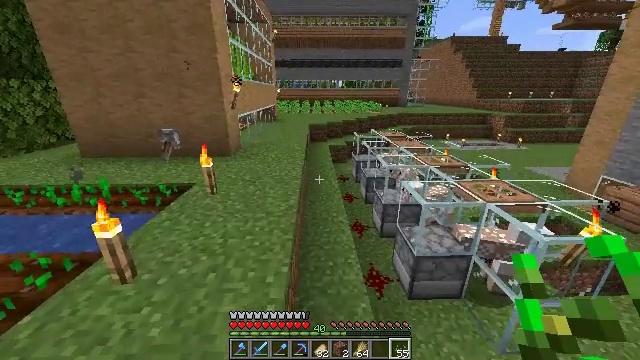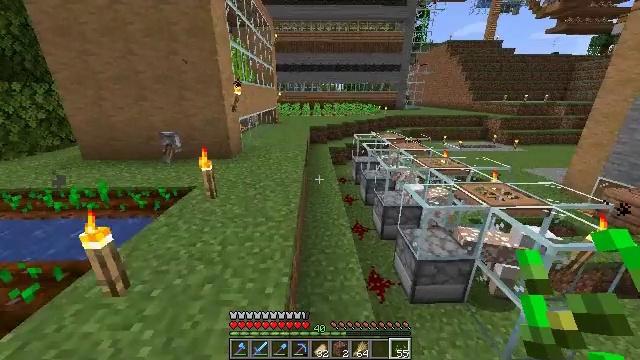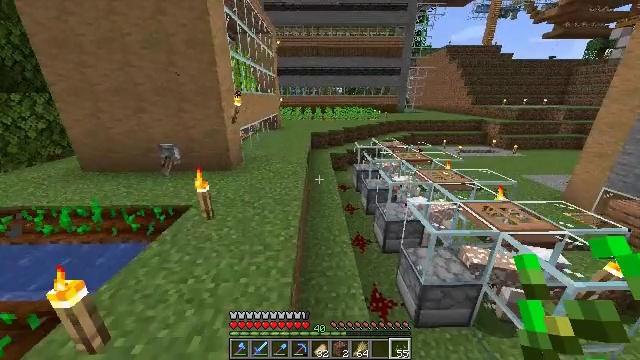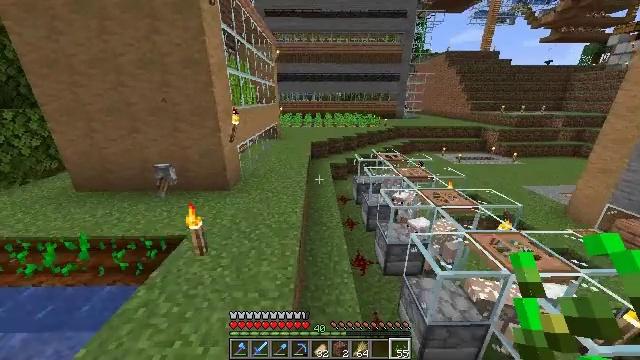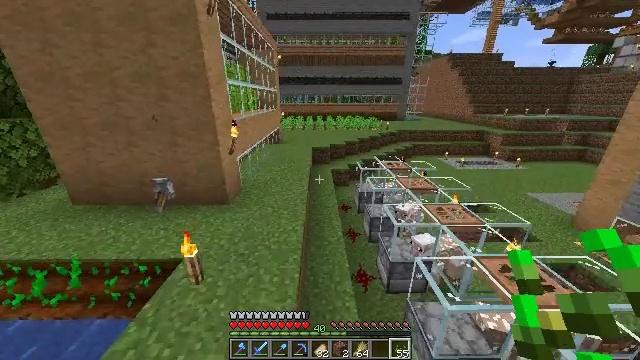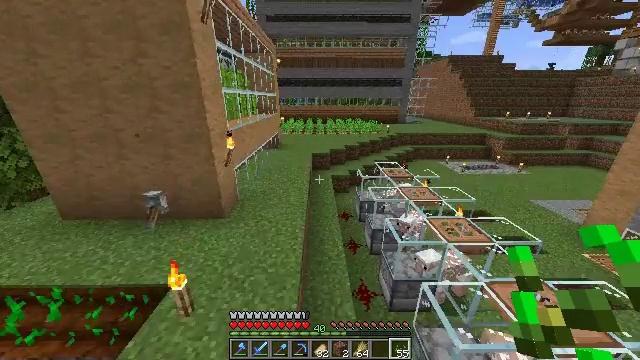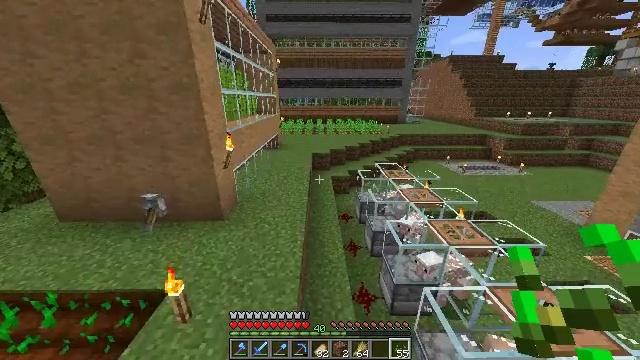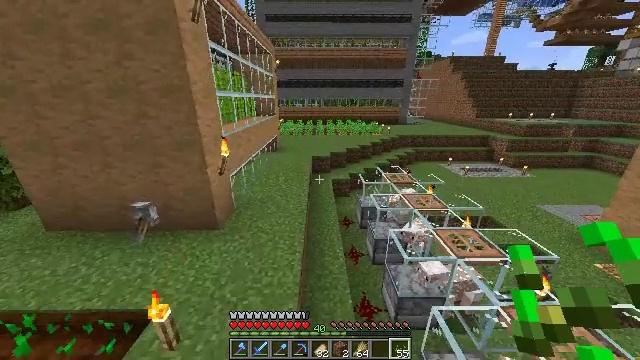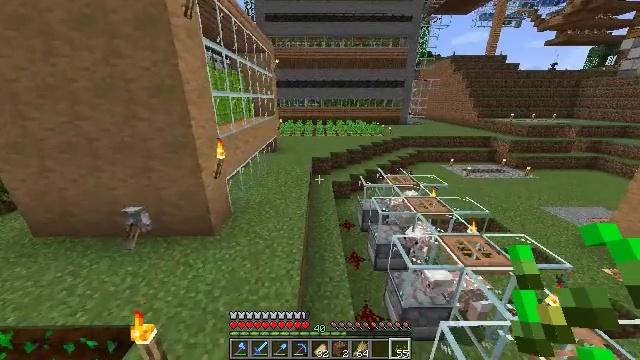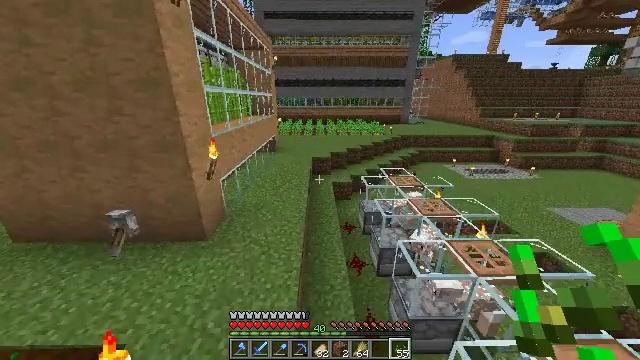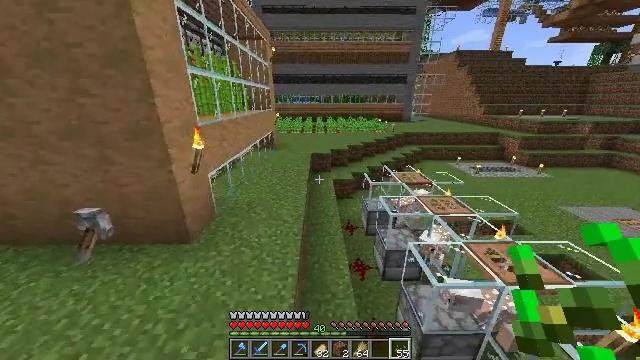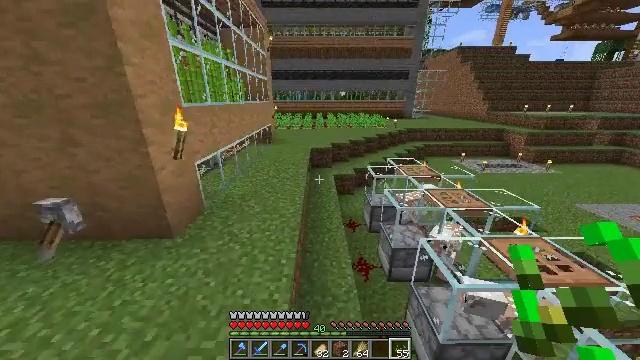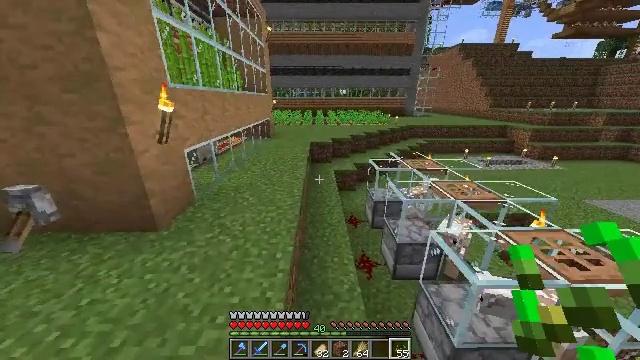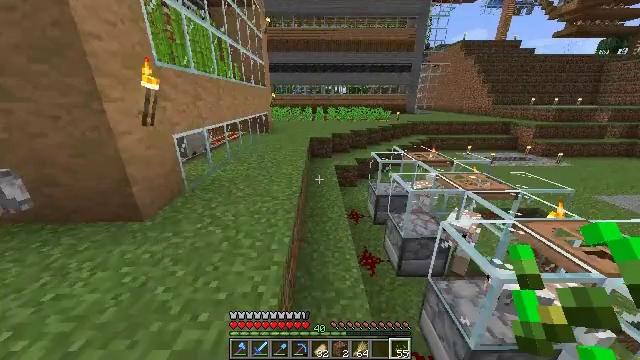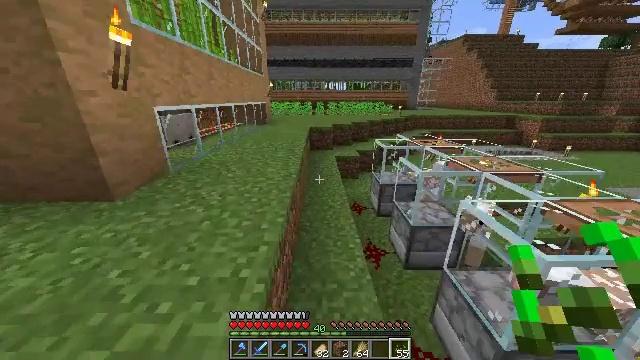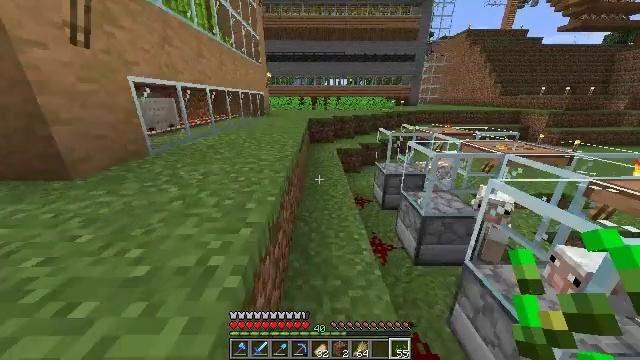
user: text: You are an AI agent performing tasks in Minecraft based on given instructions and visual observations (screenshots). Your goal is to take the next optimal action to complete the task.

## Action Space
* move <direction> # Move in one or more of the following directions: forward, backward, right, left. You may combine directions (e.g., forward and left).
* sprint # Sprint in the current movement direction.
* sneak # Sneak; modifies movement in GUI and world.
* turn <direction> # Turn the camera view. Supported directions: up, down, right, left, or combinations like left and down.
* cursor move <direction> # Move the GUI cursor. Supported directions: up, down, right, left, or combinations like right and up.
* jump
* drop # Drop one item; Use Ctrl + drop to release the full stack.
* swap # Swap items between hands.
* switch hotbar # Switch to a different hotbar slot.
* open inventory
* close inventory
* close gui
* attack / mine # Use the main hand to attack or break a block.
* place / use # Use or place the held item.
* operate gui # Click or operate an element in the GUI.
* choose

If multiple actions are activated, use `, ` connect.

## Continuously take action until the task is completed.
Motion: motion action
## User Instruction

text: Obtain a diamond hoe by crafting it with specific materials.
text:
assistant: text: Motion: move forward, sprint, jump
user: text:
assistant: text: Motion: move forward, sprint, jump
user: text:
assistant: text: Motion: move forward, jump
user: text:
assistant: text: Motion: move forward, jump
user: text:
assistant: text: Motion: move forward, jump
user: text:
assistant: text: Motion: move forward, jump
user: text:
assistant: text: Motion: move forward, sprint, jump
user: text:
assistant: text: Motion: move forward, sprint, jump
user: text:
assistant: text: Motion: move forward, sprint, jump
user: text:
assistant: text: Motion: move forward, sprint, jump
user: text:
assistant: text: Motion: move forward, jump
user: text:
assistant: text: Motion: move forward, jump
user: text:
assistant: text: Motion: move forward, jump
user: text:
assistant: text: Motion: move forward, jump
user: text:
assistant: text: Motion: move forward, sprint, jump
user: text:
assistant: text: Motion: move forward, sprint, jump
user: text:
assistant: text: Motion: move forward, sprint, jump
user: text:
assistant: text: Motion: move forward, sprint, jump
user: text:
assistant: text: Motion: move forward, jump
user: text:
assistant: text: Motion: move forward, jump
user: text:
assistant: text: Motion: move forward, jump
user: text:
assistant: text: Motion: move forward, jump
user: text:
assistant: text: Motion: move forward, jump
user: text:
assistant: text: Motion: move forward, jump
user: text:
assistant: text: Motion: move forward, turn right, jump
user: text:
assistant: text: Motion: move forward, sprint, turn right, jump
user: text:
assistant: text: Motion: move forward, sprint, turn right, jump
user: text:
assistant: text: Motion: move forward, sprint, turn right, jump
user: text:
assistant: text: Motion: move forward, sprint, turn right, jump
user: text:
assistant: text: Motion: move forward, turn right, jump